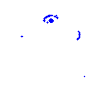
Particle: kaon